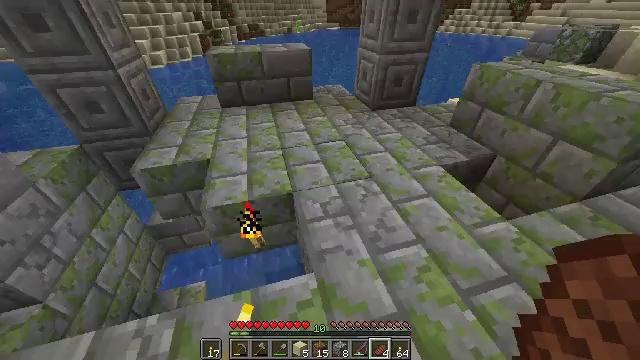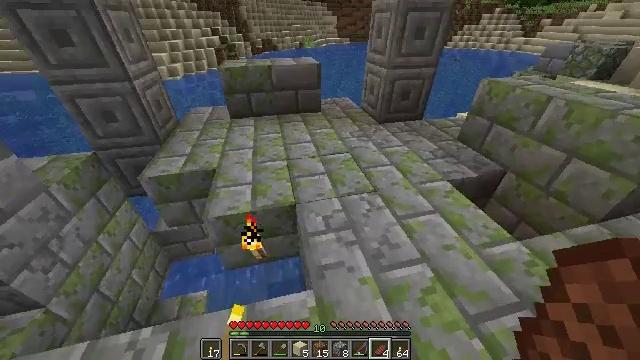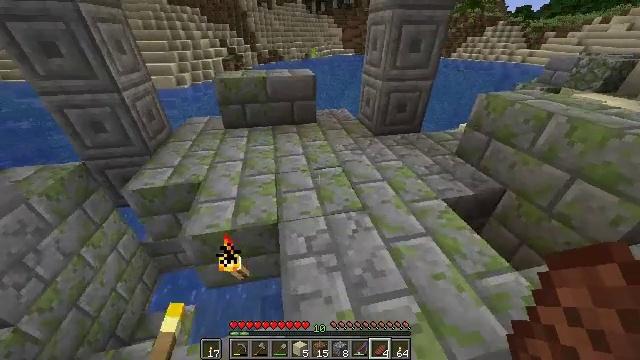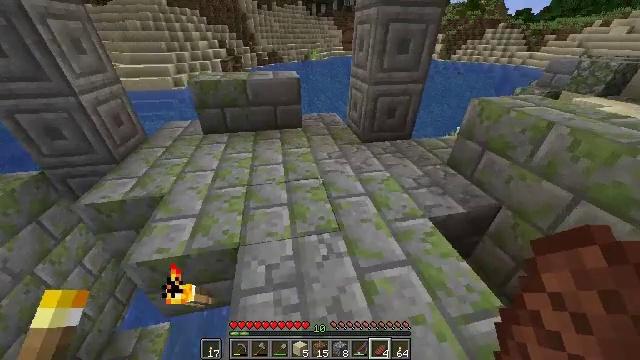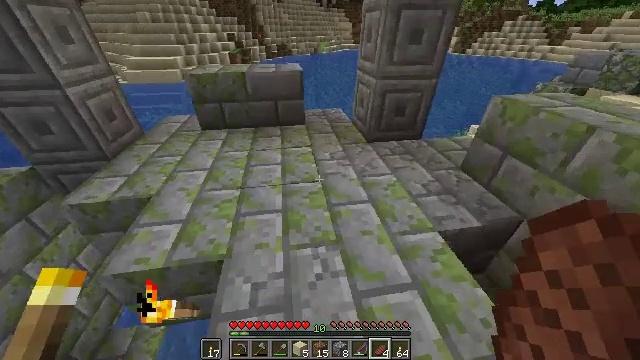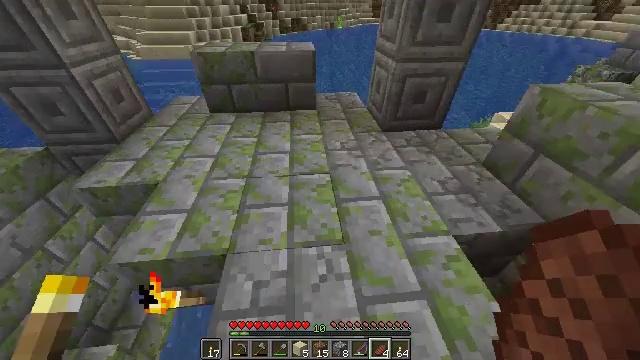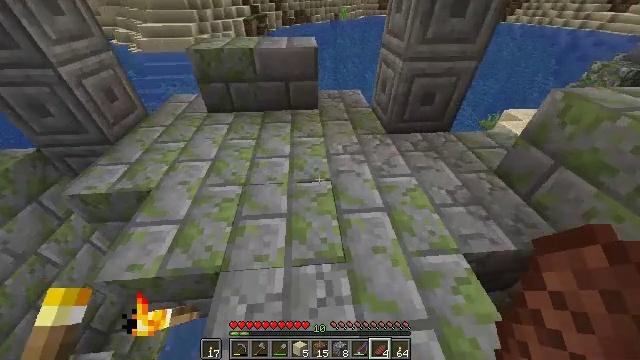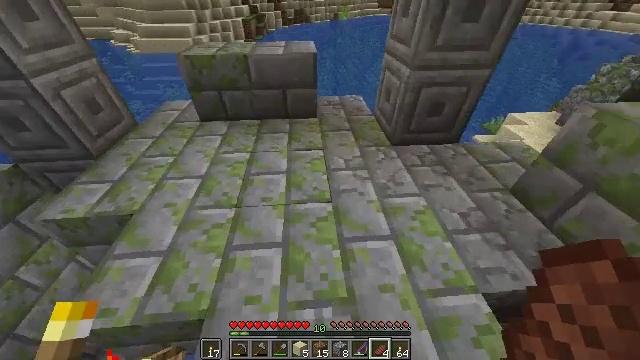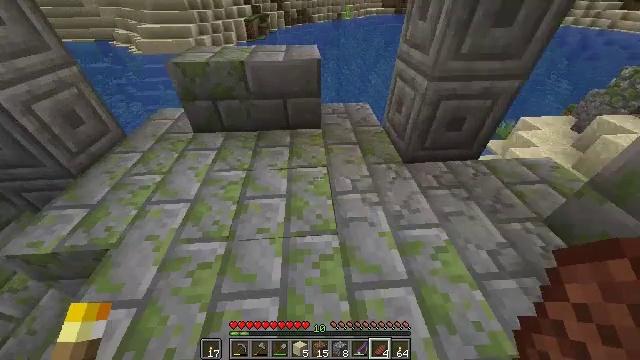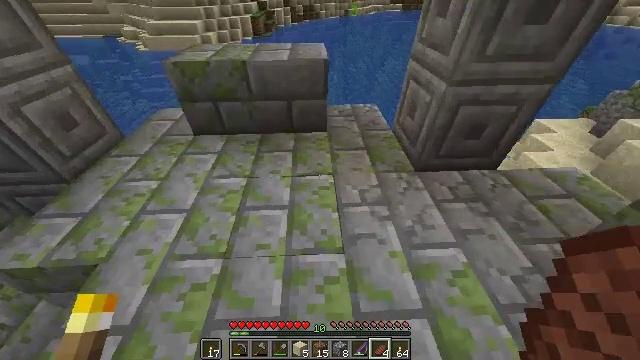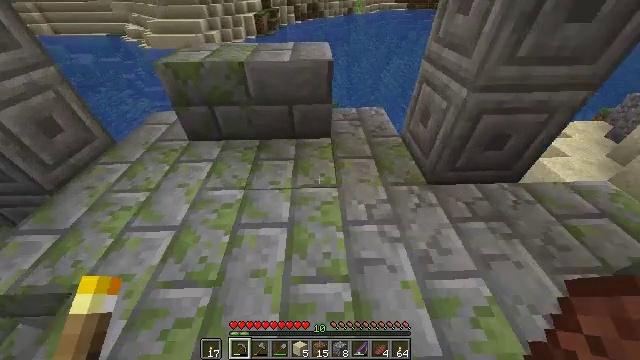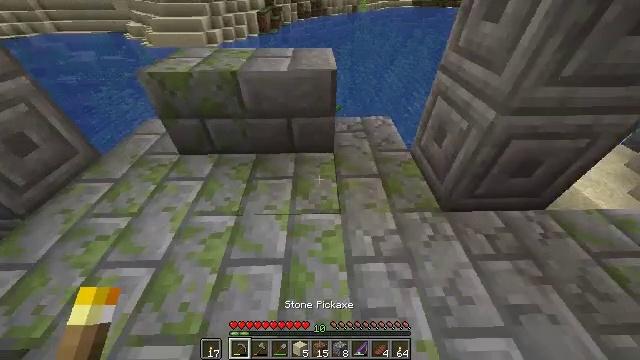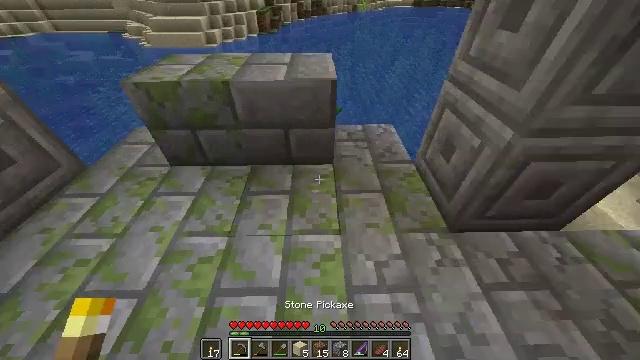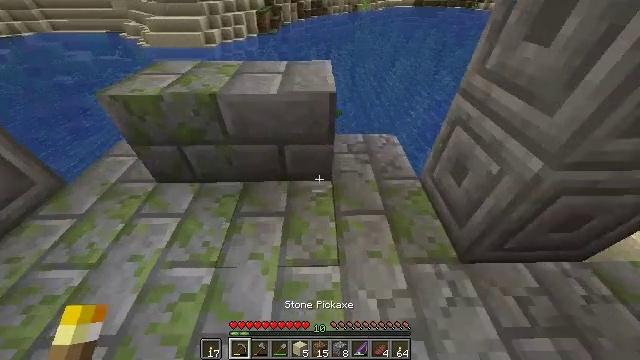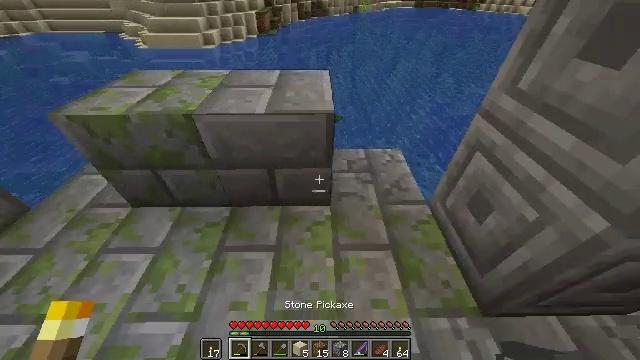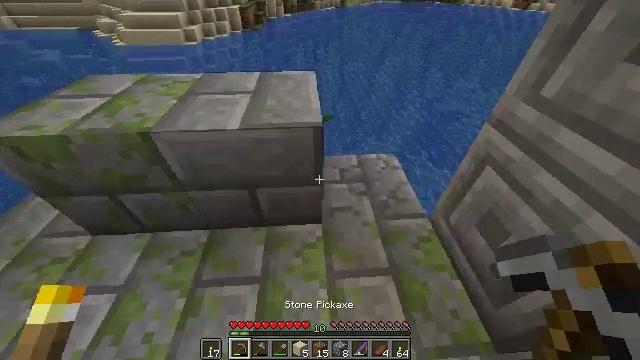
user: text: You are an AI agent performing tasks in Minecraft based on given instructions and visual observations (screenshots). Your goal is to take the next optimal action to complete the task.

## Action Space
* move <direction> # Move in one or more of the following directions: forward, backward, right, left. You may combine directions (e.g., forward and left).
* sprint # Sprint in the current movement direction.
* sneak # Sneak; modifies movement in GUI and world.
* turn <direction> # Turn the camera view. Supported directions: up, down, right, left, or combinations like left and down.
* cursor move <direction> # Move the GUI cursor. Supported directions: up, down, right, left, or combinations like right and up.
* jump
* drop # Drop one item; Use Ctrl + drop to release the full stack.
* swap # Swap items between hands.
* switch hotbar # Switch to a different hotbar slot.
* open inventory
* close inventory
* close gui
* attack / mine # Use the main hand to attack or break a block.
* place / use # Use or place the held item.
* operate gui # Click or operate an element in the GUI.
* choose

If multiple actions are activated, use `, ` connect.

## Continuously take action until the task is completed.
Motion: motion action
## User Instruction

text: Dig through mossy stone bricks.
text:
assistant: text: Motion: move forward and move right, sprint, turn left and up
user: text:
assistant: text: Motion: move forward and move right, sprint, turn left and up
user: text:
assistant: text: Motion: move forward, sprint
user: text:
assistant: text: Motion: move forward, sprint, turn left and down
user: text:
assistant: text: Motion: move forward, sprint, turn left and down
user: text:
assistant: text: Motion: move forward, sprint, turn down
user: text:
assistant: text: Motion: move forward, sprint
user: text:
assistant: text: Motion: move forward, sprint
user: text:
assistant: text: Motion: move forward, sprint, turn left
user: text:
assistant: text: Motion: move forward, sprint, switch to hotbar 1
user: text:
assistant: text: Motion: move forward, sprint, switch to hotbar 1
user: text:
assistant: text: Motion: move forward, sprint, switch to hotbar 1
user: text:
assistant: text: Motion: move forward, sprint, switch to hotbar 1
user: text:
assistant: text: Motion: move forward, sprint
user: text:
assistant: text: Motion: move forward, sprint, turn right and down
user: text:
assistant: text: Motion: move forward, sprint, turn right and down
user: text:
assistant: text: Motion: move forward, sprint
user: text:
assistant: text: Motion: move forward, sprint
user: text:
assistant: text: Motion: move forward, sprint, turn right
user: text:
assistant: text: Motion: move forward, sprint, turn right
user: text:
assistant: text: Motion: move forward and move right, sprint, turn right
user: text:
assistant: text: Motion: move forward and move right, sprint
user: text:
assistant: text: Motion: move forward, sprint
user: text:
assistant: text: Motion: move forward, sprint
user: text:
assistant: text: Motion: move forward and move left, sprint
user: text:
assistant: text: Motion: move forward and move left, sprint
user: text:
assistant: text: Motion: move forward and move left, sprint
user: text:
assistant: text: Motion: move forward and move left, sprint, jump
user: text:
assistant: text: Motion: move forward and move left, sprint, jump
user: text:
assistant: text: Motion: move forward and move left, sprint, jump